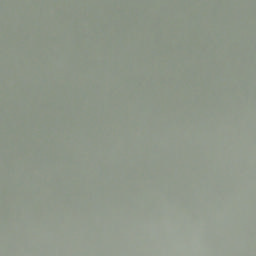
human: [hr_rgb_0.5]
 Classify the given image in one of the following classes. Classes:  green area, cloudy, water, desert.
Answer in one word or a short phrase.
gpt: cloudy